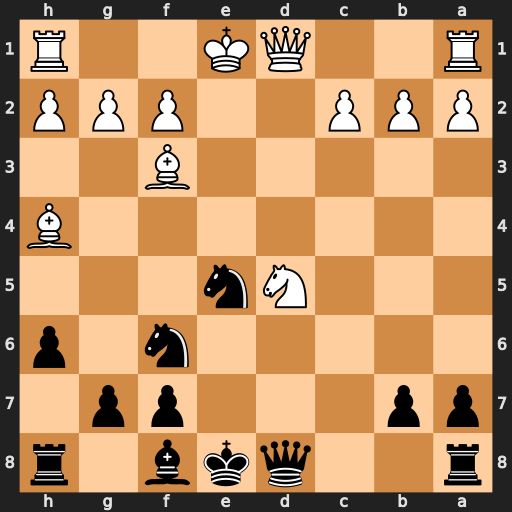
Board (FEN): r2qkb1r/pp3pp1/5n1p/3Nn3/7B/5B2/PPP2PPP/R2QK2R
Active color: b
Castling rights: KQkq
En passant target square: -
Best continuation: Nxf3+ Qxf3 Qxd5 Qxd5 Nxd5